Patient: sex M, age 71
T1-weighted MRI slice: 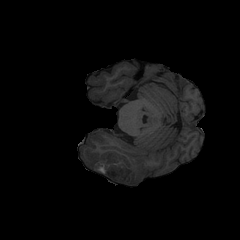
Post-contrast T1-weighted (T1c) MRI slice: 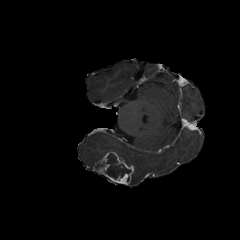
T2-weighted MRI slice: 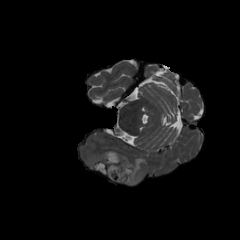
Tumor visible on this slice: yes
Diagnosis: Glioblastoma, IDH-wildtype
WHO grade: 4